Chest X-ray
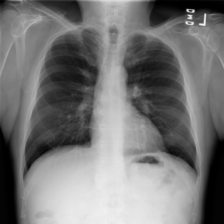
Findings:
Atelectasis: negative
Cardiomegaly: negative
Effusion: negative
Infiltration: negative
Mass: negative
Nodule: negative
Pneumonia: negative
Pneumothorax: negative
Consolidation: negative
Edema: negative
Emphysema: negative
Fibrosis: negative
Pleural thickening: negative
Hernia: negative